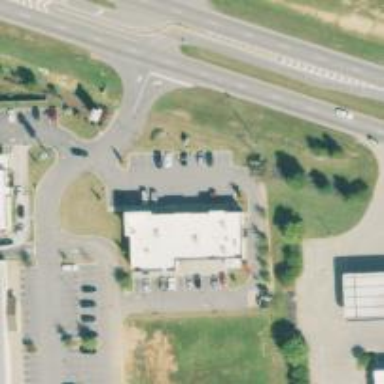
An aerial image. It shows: Healthcare clinic.